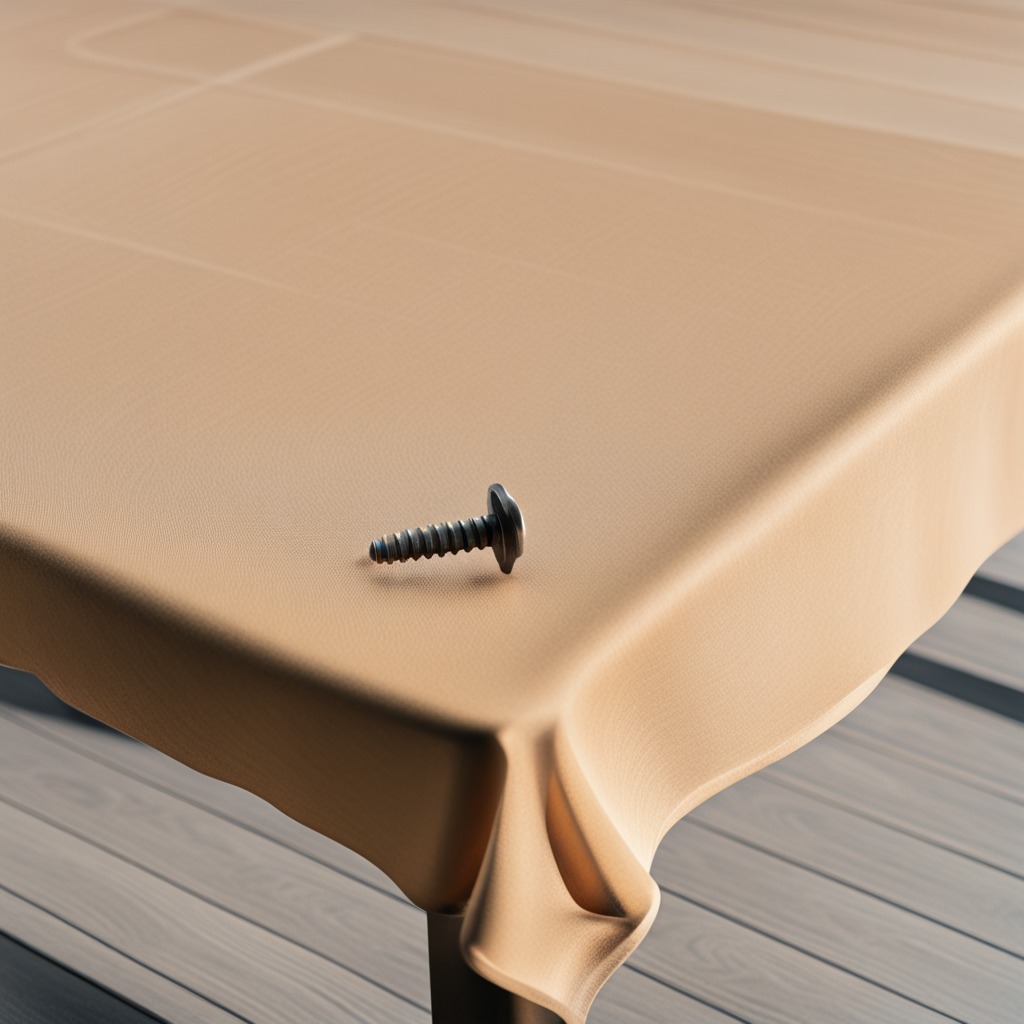
A metal screw lies on the wooden table.